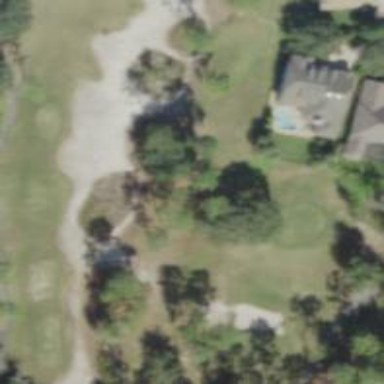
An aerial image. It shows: Sand bunker on golf course.